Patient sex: M
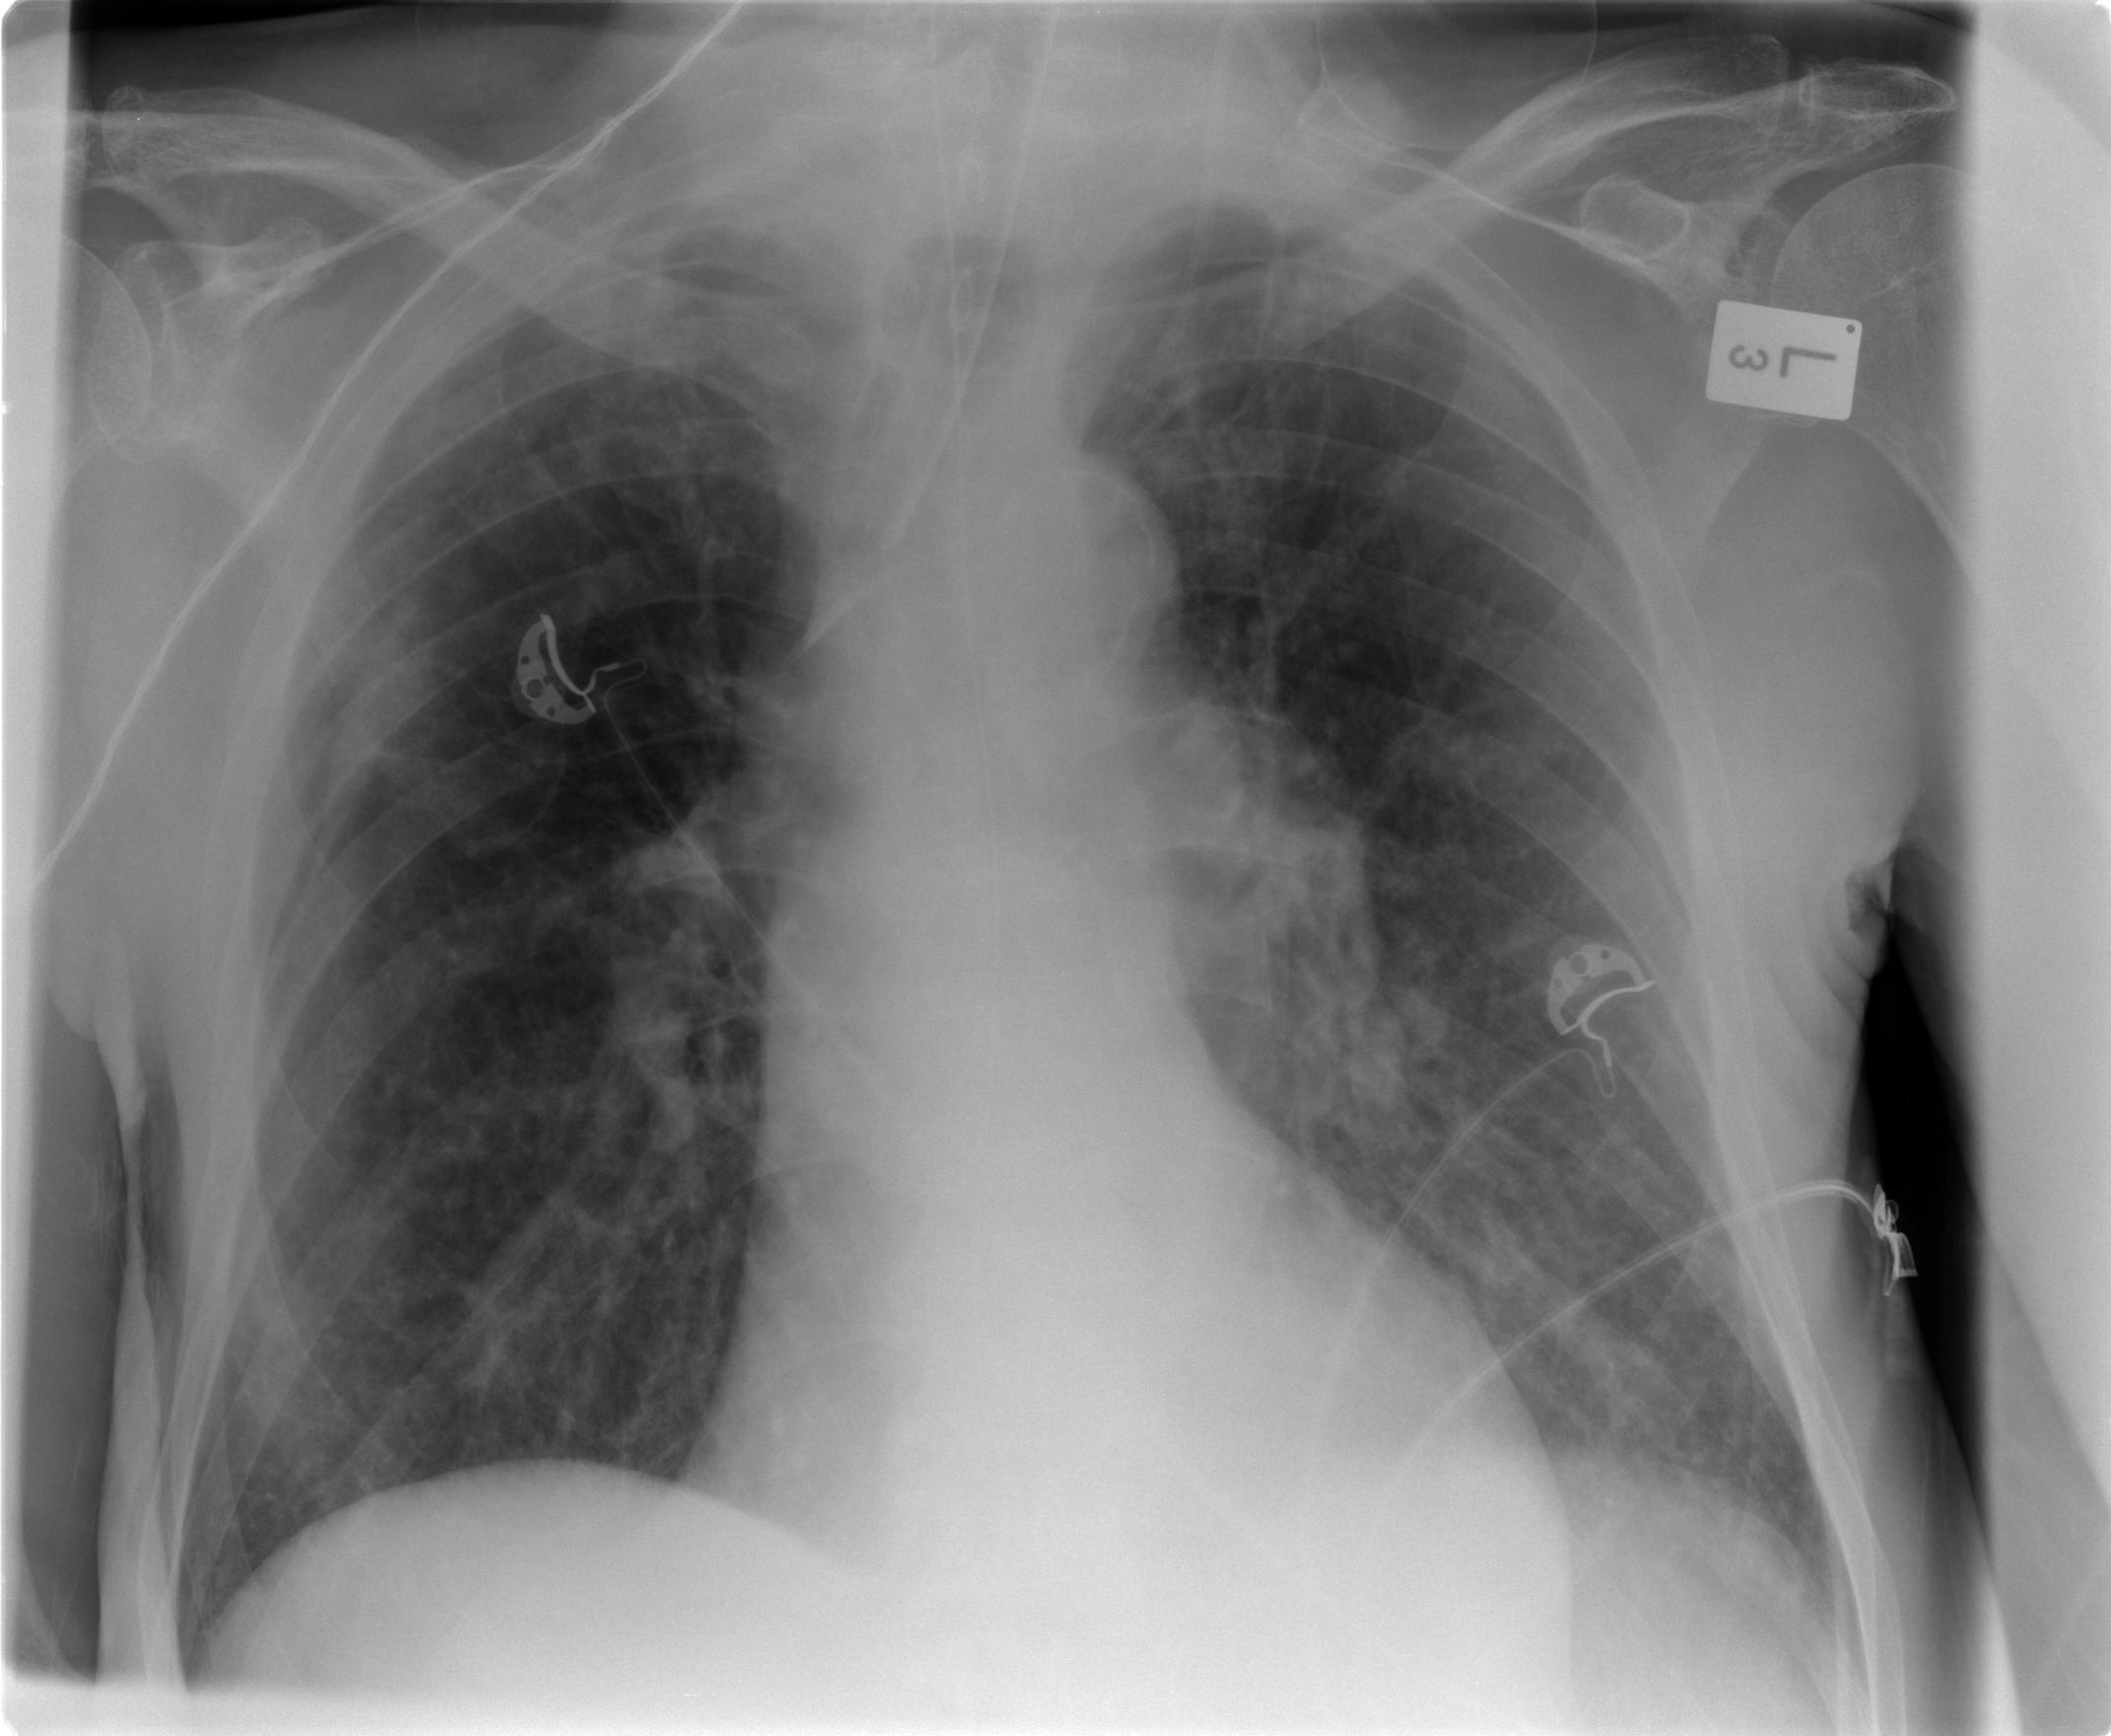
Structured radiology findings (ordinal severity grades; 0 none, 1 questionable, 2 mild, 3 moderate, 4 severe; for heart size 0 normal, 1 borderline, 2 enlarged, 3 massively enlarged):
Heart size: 1
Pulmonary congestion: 1
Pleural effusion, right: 0
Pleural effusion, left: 1
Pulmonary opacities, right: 0
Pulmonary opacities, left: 2
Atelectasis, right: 1
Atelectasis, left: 2